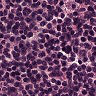
Metastatic tissue present: no